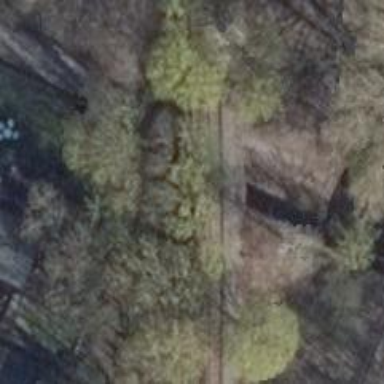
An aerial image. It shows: Disused railway bridge with embankment.